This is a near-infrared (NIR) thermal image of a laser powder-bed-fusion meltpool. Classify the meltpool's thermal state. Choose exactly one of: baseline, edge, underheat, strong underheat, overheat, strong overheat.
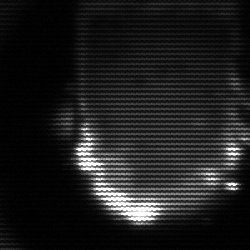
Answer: baseline